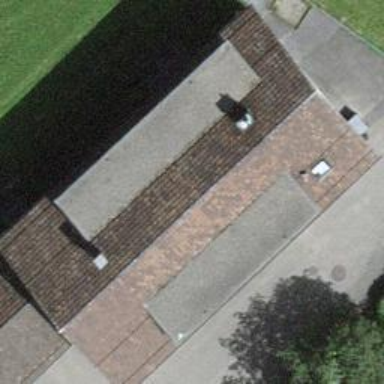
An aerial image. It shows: School building.